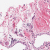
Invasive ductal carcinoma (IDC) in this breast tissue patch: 0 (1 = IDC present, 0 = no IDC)